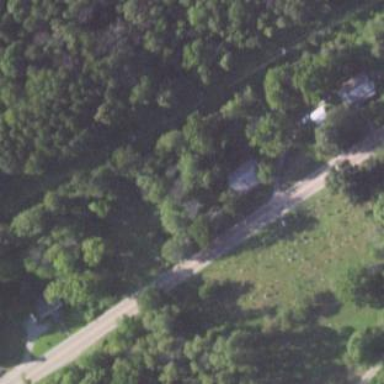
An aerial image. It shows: Cemetery.